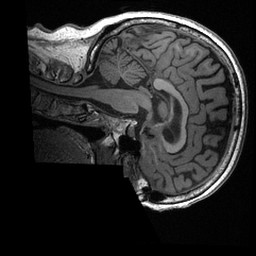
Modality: T1w
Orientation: sagittal
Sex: female
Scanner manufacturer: ge
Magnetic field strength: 3 T
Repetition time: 0.0064 s
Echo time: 0.00281 s